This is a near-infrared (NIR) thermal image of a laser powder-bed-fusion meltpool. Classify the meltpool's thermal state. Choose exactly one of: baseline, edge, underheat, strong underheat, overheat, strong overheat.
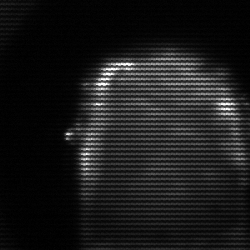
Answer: baseline